Field crop: maize
Growth stage: 2
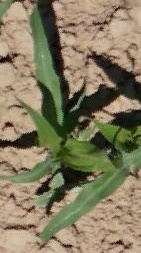
Species: maize